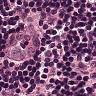
Metastatic tissue present: no